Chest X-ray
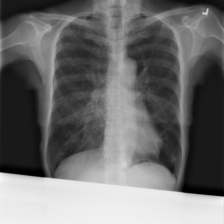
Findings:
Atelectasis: negative
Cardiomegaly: negative
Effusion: negative
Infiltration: negative
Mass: negative
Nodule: negative
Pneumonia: negative
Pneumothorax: negative
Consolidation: negative
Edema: negative
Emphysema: negative
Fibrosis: negative
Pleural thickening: negative
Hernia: negative